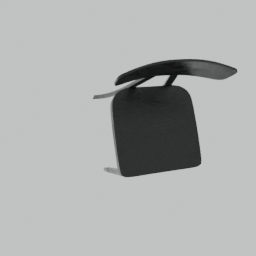
Label: furniture